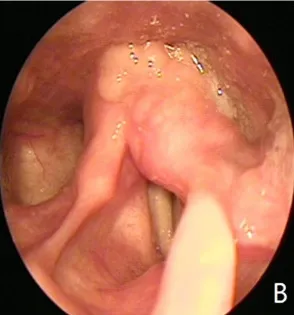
Decreased arytenoid mass.
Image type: endoscopy (gi_endoscopy)